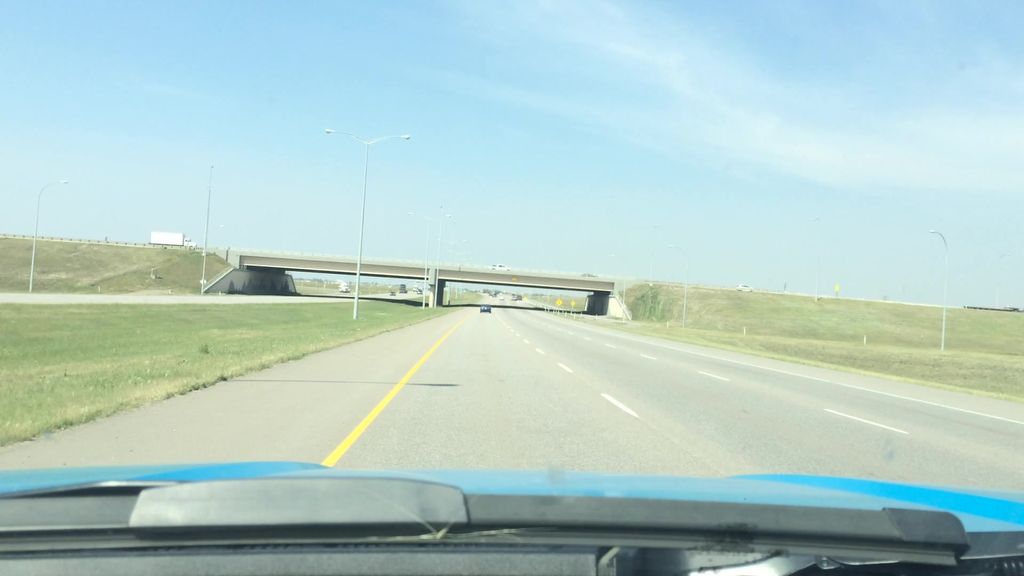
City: calgary